Question: I'm running some automated tests and would like to know if there is a way to control the user agent string setting shown below? Either by modifying the registry or using some API (similar to the <URL>.
I know about the '[HKEY_LOCAL_MACHINE\SOFTWARE\Microsoft\Windows\CurrentVersion\Internet Settings\User Agent' registry key, but as far as I can tell, this IE setting overrides that entry.

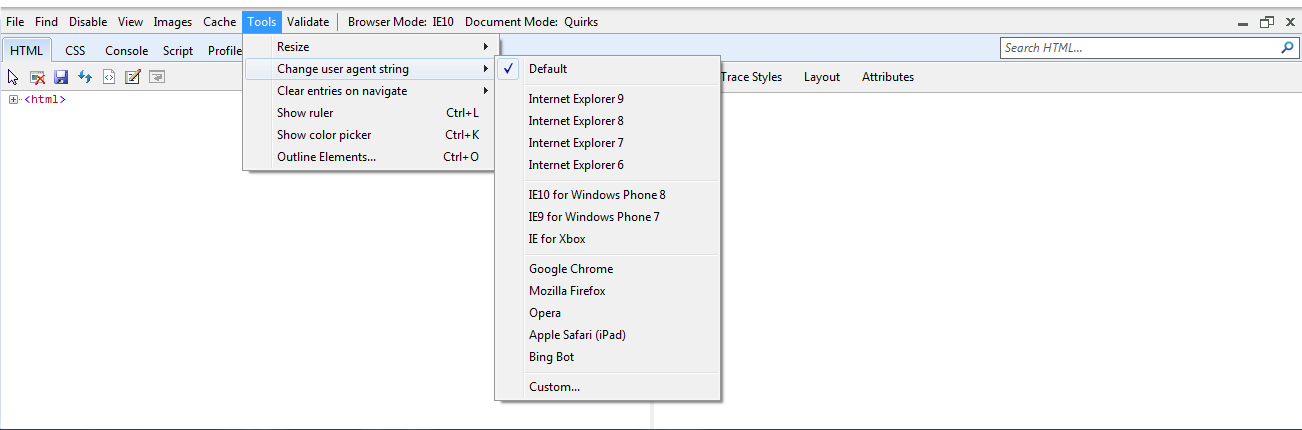
Answer: So I think you will have better luck if you change the Compatibility View Settings file.
The file is located in this path:
> File:\%LOCALAPPDATA%\Microsoft\Internet
Explorer\IECompatData\iecompatdata.xml
In this file you can configure the way IE will render and witch User Agent will be provided for every site.
You need to focus in these elements:
- - 'uaString'
Example:
'''
<ua id="Dummy">
Mozilla/5.0 (Windows NT 6.3; Trident/7.0; rv:11.0) like Dummy2
</ua>
<domain docMode="EmulateIE10"
versionVector="10"
uaString="Dummy"
featureSwitch="overrideXUACompatible:true">
YourSiteHere.com
</domain>
'''
In this example I have a 'ua' called 'IE10 Trident 6.0 Token' and I'm using it to target the 'test.com' site. I even had set the 'overrideXUACompatible' in such a way the browser will ignore it on the page.
To make IE read the 'iecompatdata.xml' file you need to follow this steps:
- - - - - -

You can find more information about Compatibility View Settings <URL>.